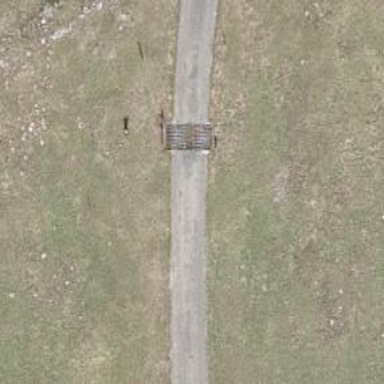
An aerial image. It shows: Cattle grid.